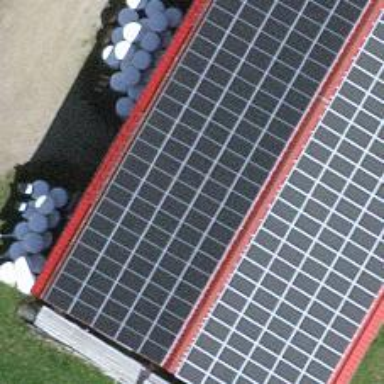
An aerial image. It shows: Solar power generator using photovoltaic method with solar photovoltaic panel types.